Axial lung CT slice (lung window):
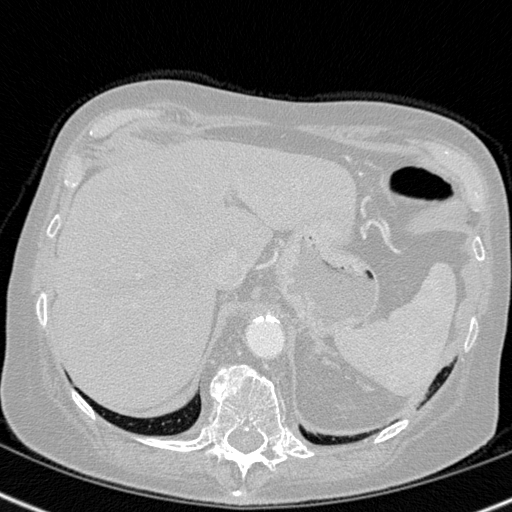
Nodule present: no